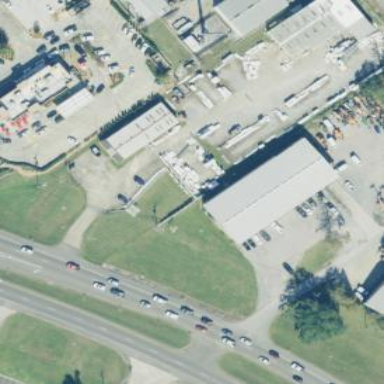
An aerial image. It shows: Building with trade shop.